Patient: sex F, age 43
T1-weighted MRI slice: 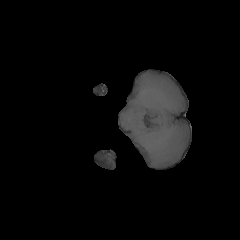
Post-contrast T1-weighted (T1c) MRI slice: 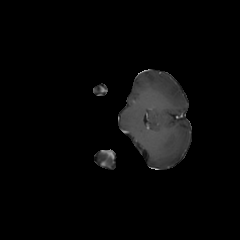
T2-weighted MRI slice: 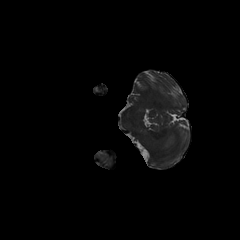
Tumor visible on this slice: no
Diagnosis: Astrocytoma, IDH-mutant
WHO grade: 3